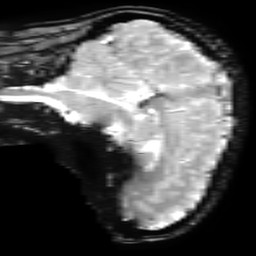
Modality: T2starw
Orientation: sagittal
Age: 23
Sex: male
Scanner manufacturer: ge
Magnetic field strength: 3 T
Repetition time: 0.65 s
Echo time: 0.02 s